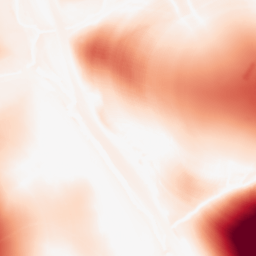
Category: morphological
Decomposition family: tophat
Decomposition parameters: size: 100
mode: white
Upsampling method: quadratic
Upsampling parameters: scale: 2
Upsampling scale: 2